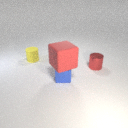
small red metal cylinder to the right of small blue metal cube